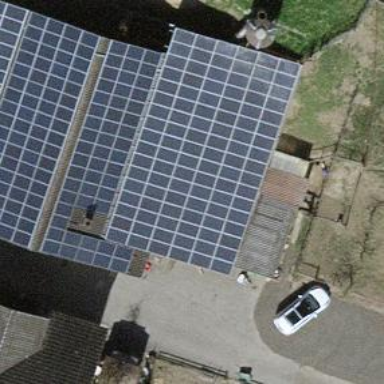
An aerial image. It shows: Solar power generator using photovoltaic method with solar photovoltaic panel types.